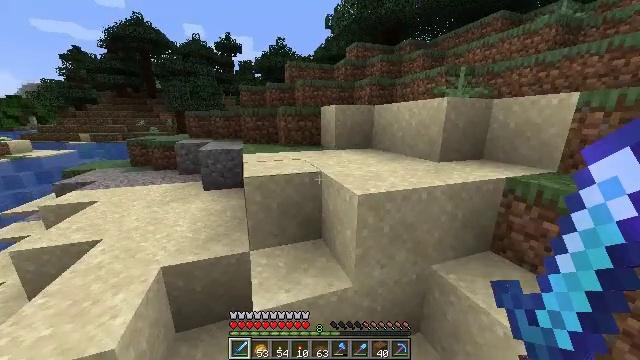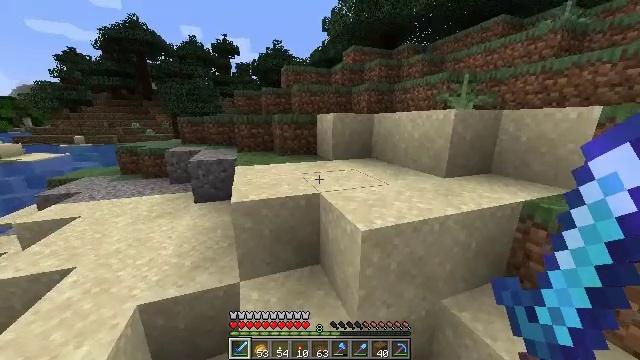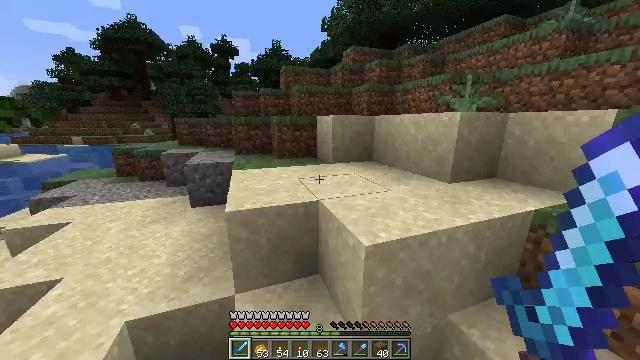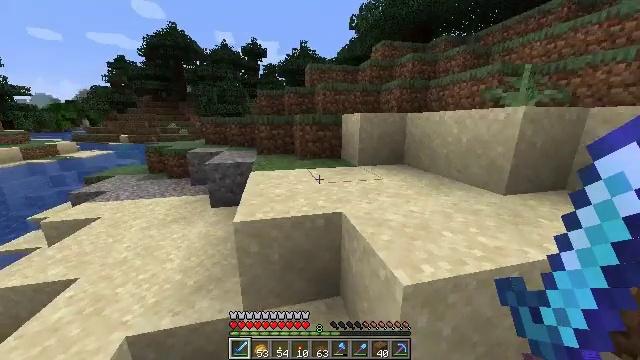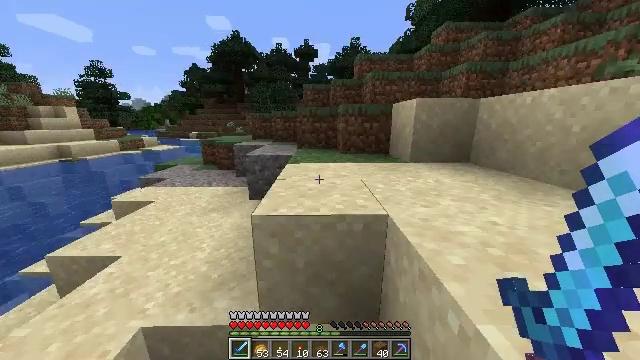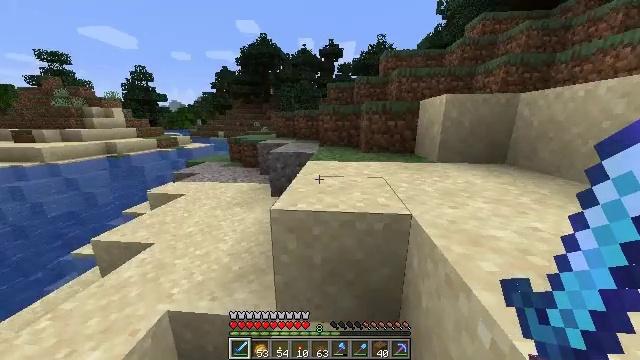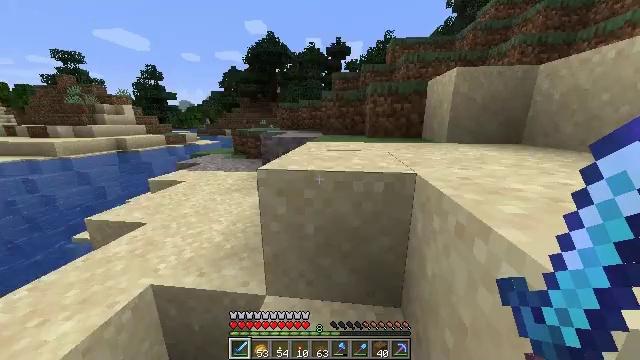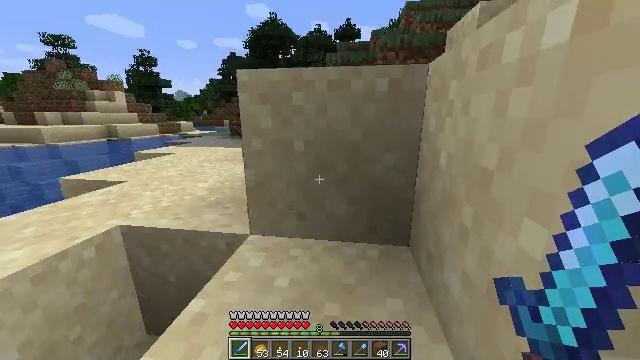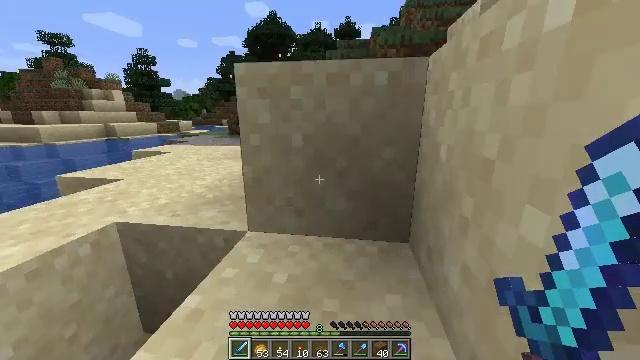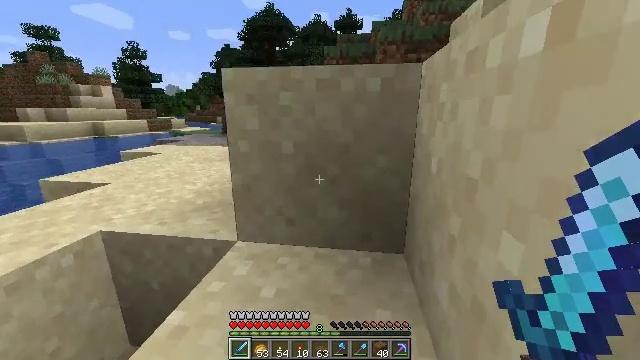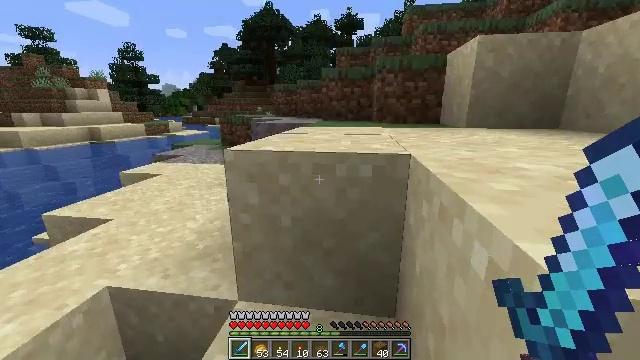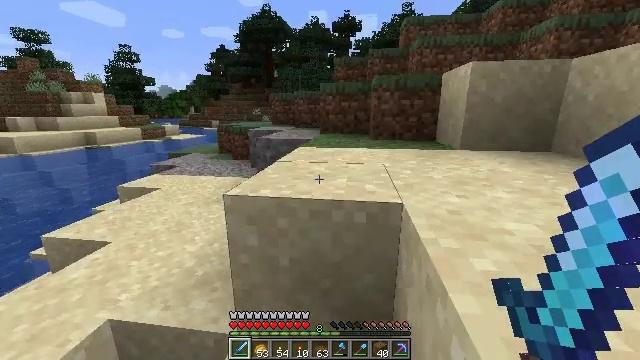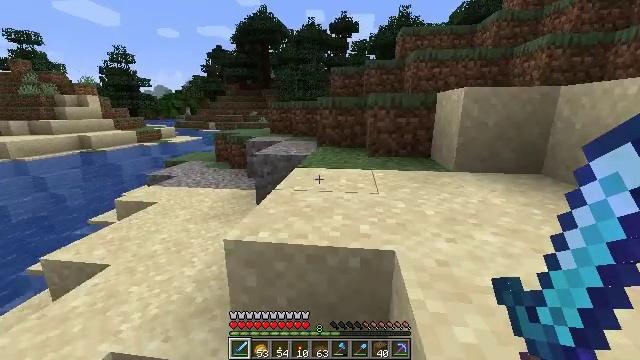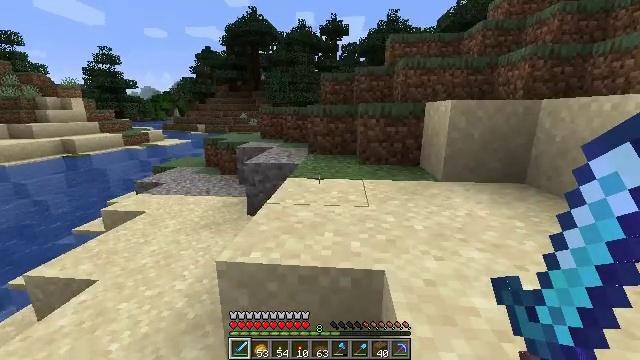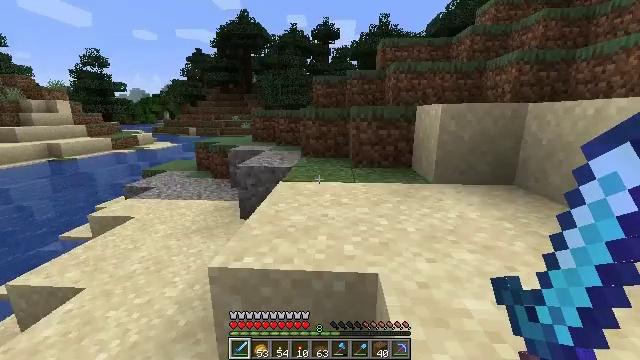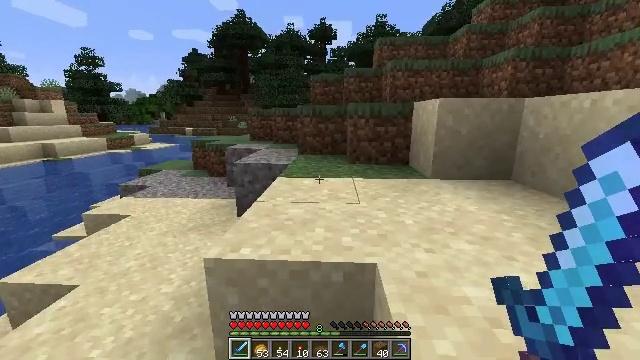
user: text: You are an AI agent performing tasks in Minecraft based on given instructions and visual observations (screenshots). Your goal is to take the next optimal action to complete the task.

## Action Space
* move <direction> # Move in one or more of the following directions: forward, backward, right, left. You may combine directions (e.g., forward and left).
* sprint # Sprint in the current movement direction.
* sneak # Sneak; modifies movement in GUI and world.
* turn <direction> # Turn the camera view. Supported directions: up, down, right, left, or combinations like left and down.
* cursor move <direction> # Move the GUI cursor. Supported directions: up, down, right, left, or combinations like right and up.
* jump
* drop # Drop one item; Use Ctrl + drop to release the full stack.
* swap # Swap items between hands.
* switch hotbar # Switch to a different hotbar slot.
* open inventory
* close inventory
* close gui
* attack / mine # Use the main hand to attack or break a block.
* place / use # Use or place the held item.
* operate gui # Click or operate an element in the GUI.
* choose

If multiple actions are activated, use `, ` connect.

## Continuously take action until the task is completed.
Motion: motion action
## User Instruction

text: Break the sugar cane.
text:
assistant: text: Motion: move forward, jump
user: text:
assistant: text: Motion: move forward, jump
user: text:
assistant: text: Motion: move forward, turn left, jump
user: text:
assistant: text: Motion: move forward, turn left, jump
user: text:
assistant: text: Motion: move forward, turn left, jump
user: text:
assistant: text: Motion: move forward, turn left, jump
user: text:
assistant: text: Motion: move forward, turn left, jump
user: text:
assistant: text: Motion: move forward, sprint, jump
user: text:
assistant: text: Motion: move forward, sprint, jump
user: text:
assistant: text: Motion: move forward, sprint, jump
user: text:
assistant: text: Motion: move forward, sprint, jump
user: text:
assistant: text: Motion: move forward, sprint, jump
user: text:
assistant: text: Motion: move forward, turn right, jump
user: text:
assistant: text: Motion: move forward, turn right, jump
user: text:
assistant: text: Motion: move forward, jump
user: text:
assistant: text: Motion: move forward, sprint, turn right, jump
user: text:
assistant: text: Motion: move forward, sprint, jump
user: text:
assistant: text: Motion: move forward, sprint, turn right, jump
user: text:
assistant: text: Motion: move forward, sprint, turn right, jump
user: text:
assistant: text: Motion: move forward, turn right, jump
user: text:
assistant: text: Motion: move forward, turn right, jump
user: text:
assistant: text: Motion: move forward, sprint, turn right, jump
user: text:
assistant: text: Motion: move forward, sprint, turn right and up, jump
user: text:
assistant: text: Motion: move forward, sprint, turn right and up, jump
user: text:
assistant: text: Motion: move forward, sprint, turn right and up, jump
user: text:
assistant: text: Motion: move forward, turn right and up, jump
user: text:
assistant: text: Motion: move forward, turn right and up, jump
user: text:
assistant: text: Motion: move forward, sprint, jump
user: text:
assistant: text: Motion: move forward, sprint, jump
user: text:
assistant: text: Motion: move forward, sprint, jump